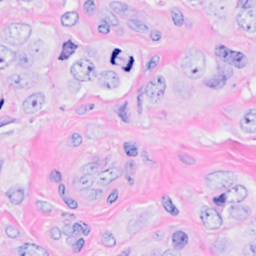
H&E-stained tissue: Breast